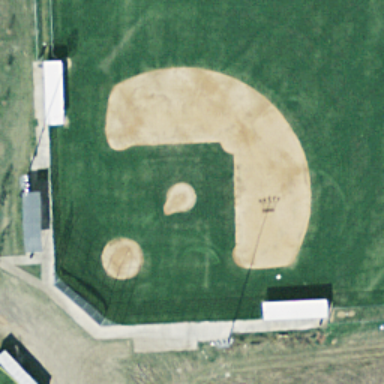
This is a new baseball field with rounded stands .